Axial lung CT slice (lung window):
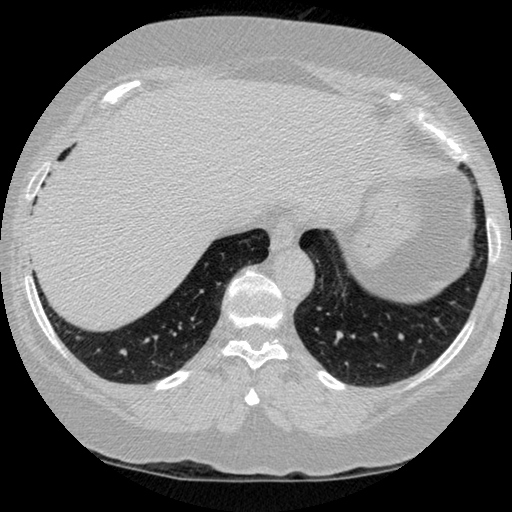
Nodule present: no